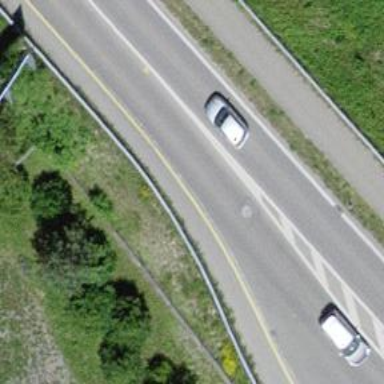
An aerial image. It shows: Secondary road with asphalt surface and dedicated cycle lane.